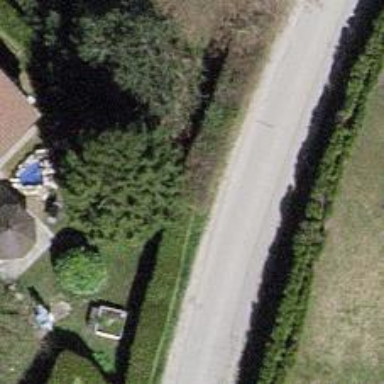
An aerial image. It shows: Hedge barrier.